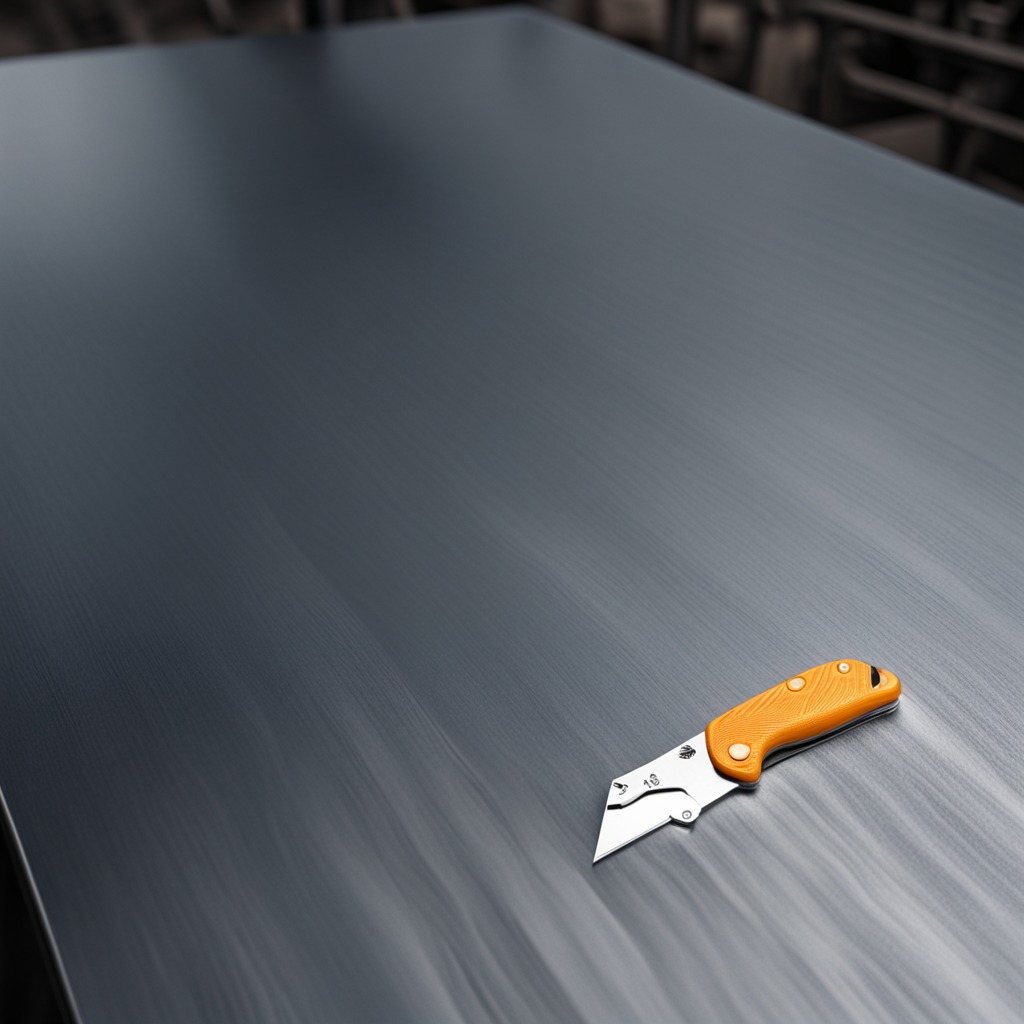
A utility knife lies on a cold steel table in a mining workshop.